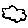
Label: cloud